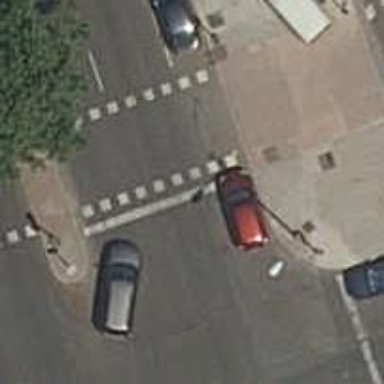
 there are traffic signals and zebra crossing."